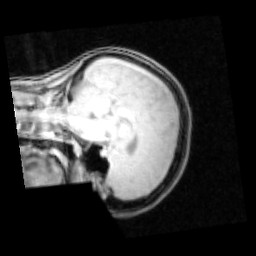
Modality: PDw
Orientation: sagittal
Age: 14
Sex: female
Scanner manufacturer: siemens
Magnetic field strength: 3 T
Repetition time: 0.25 s
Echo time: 0.00103 s